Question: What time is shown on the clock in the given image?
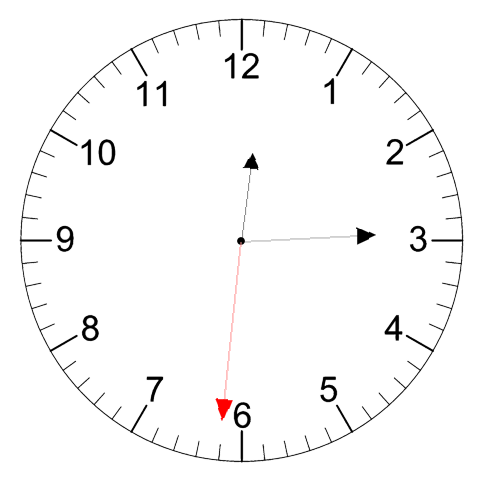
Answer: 12:14:31